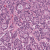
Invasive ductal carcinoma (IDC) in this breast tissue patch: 1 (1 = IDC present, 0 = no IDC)